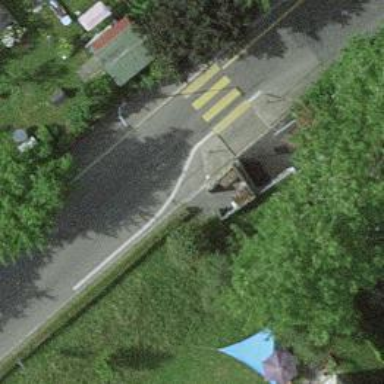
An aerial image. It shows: Bollard barrier.